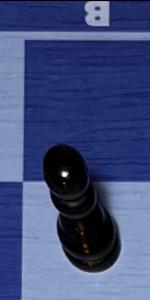
Label: Pawn_Black